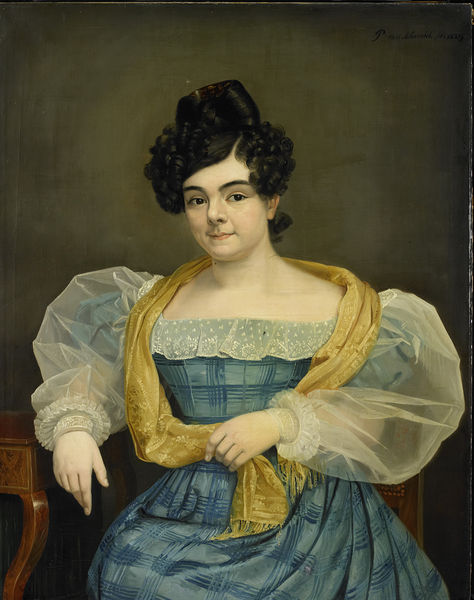
Titel: Adriana Johanna van Wijck (1807-86), echtgenote van Johannes Ploos van Amstel
Künstler: Petrus van Schendel
Standort: Amsterdam
Institution: Rijksmuseum
Schlagwörter: blau, gemälde, mädchen, frau, frisur, holz, kariert, kleid, stuhl, tisch, schal, ärmel, porträt, locken, puffärmel, schönheit, biedermeier, biedermaier